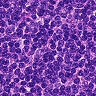
Metastatic tissue present: no